Brain MRI, t2w sequence, axial 2D slice.
Patient: age 50, sex M, weight 90 kg, height 1.9 m
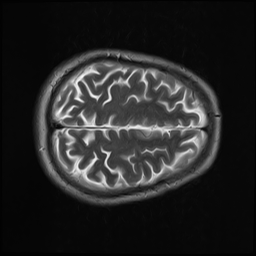